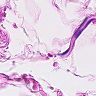
Metastatic tissue present: no